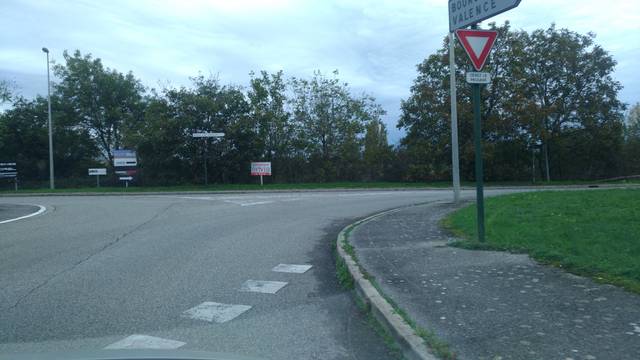
Region: France
Coordinates: 44.951, 4.926